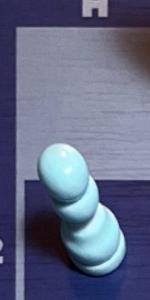
Label: Pawn_White